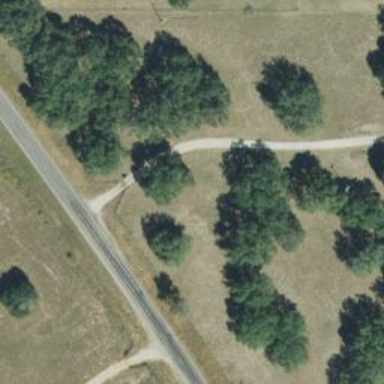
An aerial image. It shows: Driveway.